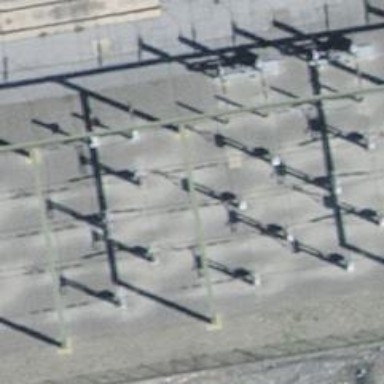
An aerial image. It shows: Power line carrying busbar.